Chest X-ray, AP view. Patient: 65 years old, sex M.
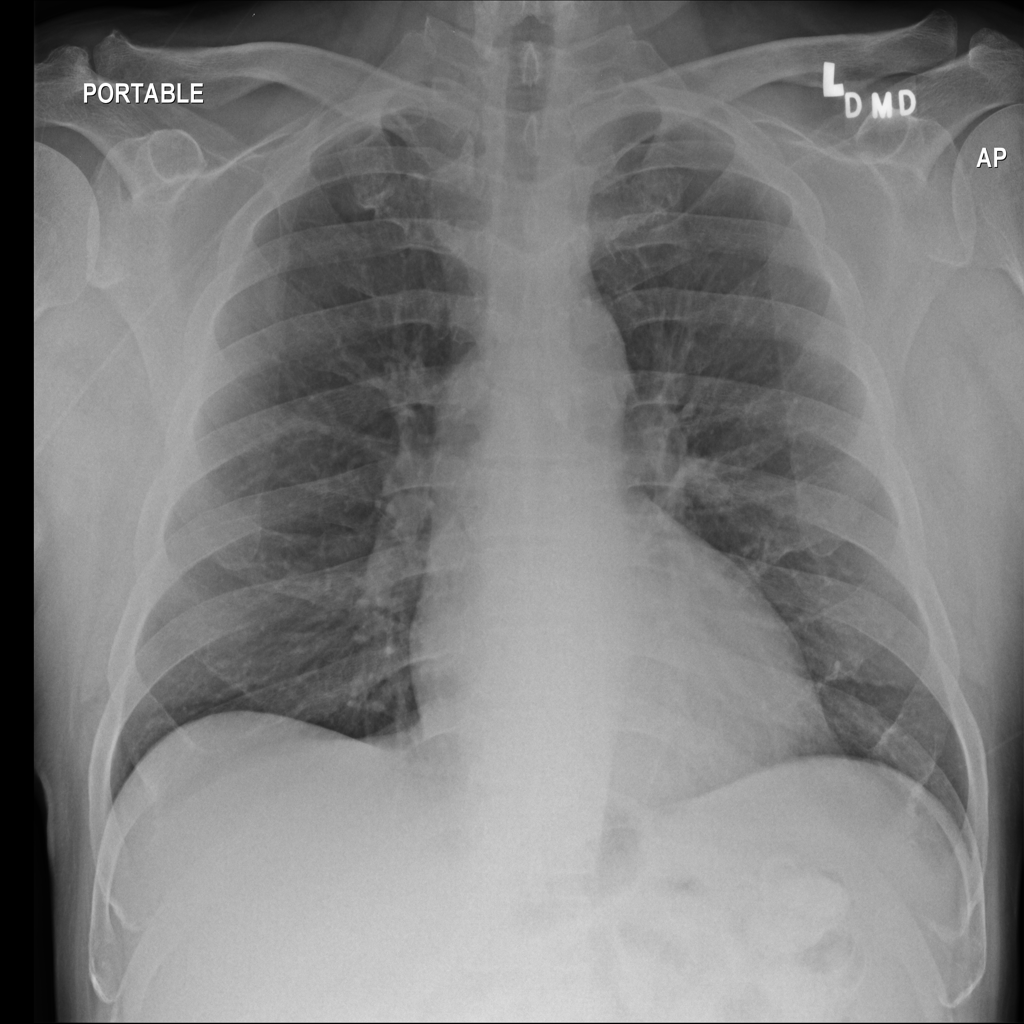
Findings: No Finding